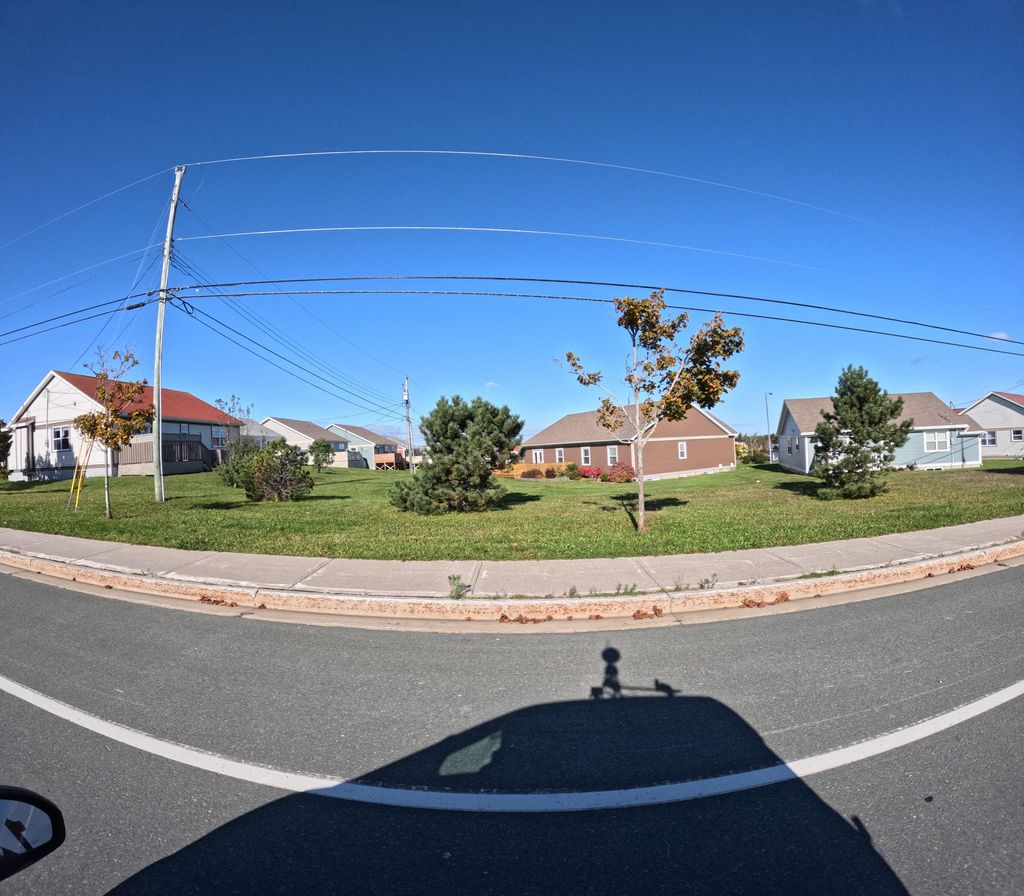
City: st_johns